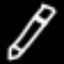
Label: pencil